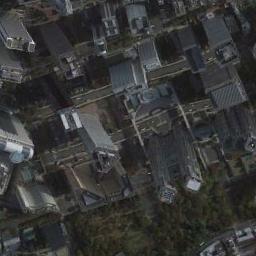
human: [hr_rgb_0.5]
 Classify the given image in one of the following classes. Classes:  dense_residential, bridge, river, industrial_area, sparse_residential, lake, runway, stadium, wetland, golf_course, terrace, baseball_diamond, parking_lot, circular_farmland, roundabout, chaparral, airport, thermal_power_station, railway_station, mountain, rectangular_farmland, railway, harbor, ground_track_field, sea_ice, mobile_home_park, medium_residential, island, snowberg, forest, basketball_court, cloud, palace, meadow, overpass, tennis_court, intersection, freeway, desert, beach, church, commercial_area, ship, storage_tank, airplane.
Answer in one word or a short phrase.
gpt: commercial_area